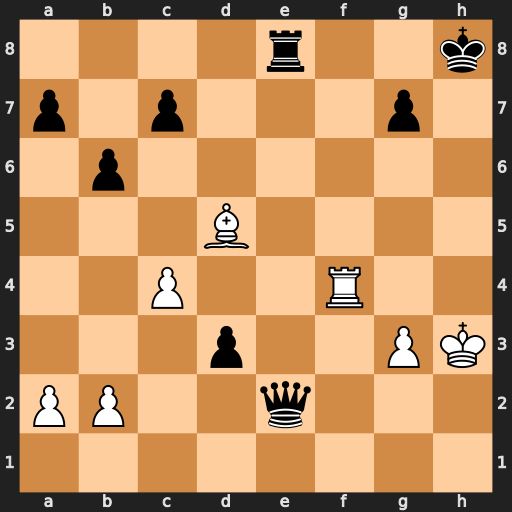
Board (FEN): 4r2k/p1p3p1/1p6/3B4/2P2R2/3p2PK/PP2q3/8
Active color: w
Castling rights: -
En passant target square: -
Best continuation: Rh4+ Qh5 Rxh5#